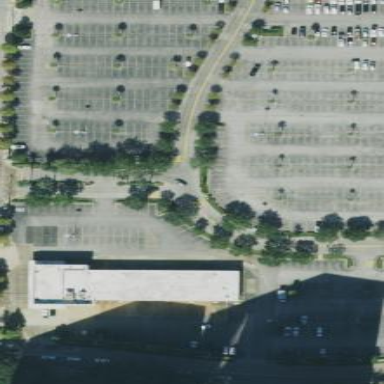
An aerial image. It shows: Parking area with surface.